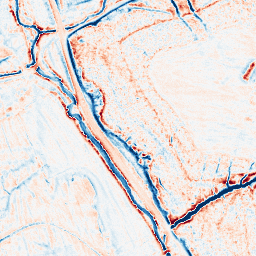
Category: edge_preserving
Decomposition family: anisotropic_diffusion
Decomposition parameters: iterations: 20
kappa: 30
gamma: 0.15
Upsampling method: bicubic_16x
Upsampling parameters: scale: 16
Upsampling scale: 16